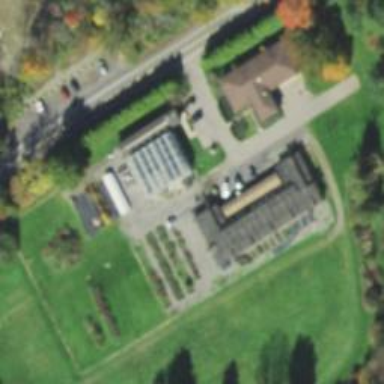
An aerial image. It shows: Area dedicated to greenhouse horticulture.